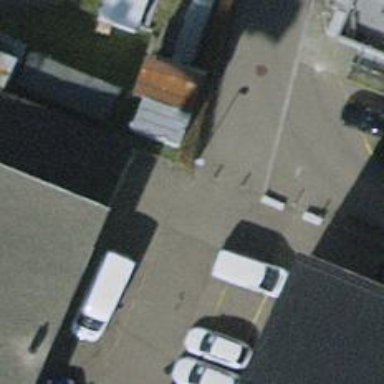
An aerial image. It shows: Bollard.